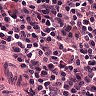
Metastatic tissue present: no